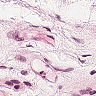
Metastatic tissue present: no